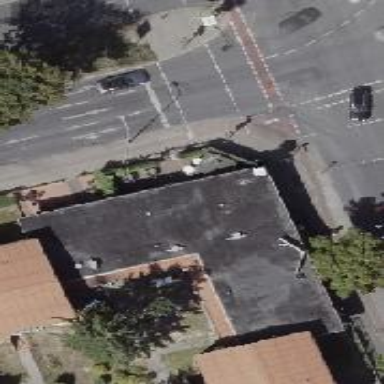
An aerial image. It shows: Pub.